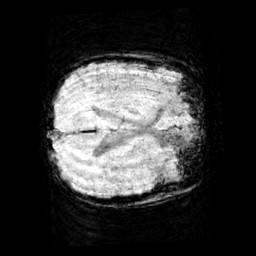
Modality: minIP
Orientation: axial
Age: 10
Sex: female
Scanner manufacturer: siemens
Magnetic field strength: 3 T
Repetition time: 0.027 s
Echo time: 0.02 s